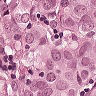
Metastatic tissue present: yes